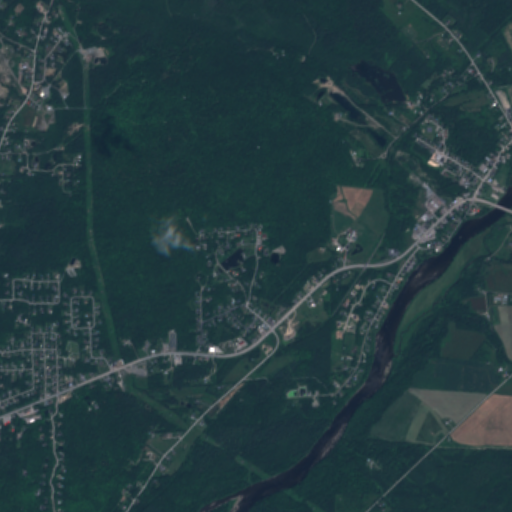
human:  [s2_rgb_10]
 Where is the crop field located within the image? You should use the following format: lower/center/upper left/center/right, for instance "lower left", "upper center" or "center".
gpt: The crop field is located in the lower right of the image.
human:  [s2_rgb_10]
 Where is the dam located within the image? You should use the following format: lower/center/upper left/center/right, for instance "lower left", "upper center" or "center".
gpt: The dam is located in the upper left of the image.
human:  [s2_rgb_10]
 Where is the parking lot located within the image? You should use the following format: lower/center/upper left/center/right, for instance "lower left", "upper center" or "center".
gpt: The parking lot is located in the upper right of the image.
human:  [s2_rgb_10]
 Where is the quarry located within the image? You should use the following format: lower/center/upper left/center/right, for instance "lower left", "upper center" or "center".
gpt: The quarry is located in the upper left of the image.
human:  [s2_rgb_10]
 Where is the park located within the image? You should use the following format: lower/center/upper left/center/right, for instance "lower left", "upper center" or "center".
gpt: There is no park in the image.